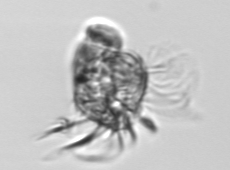
Label: Tontonia_appendiculariformis